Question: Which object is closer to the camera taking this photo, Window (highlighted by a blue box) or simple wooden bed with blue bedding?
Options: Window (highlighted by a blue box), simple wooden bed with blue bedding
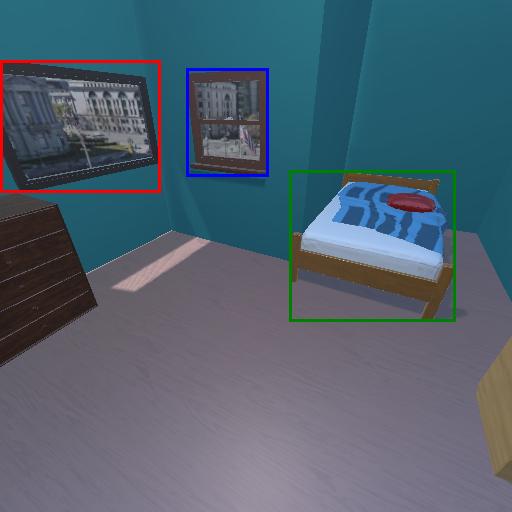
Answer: Window (highlighted by a blue box)